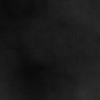
Label: dusty